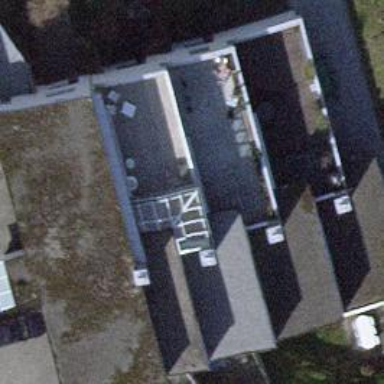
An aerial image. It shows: Building with apartments and flat roof.